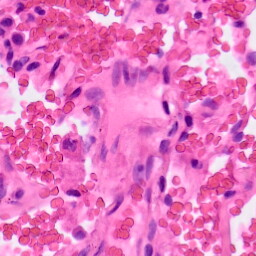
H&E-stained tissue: Lung